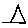
Label: triangle